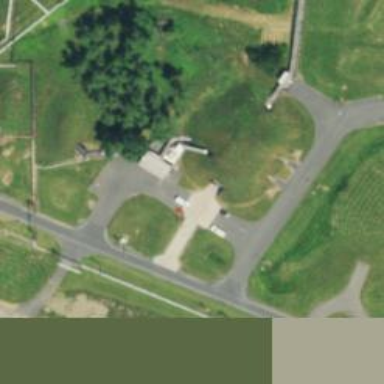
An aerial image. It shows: Military bunker.